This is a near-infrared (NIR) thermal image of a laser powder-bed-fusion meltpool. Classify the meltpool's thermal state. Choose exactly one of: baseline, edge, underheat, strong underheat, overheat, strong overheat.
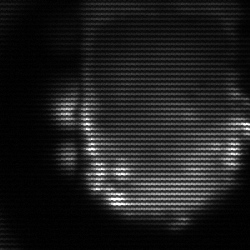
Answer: baseline